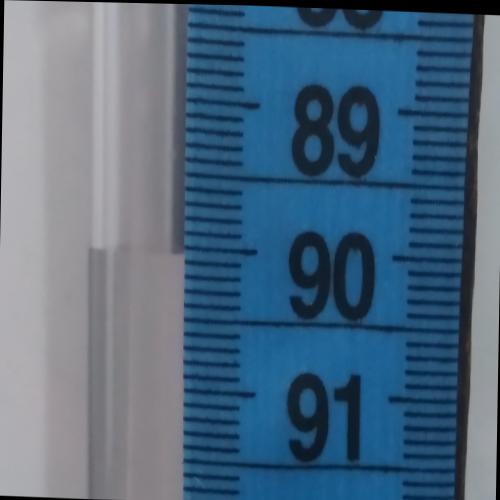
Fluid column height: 90.1 cm